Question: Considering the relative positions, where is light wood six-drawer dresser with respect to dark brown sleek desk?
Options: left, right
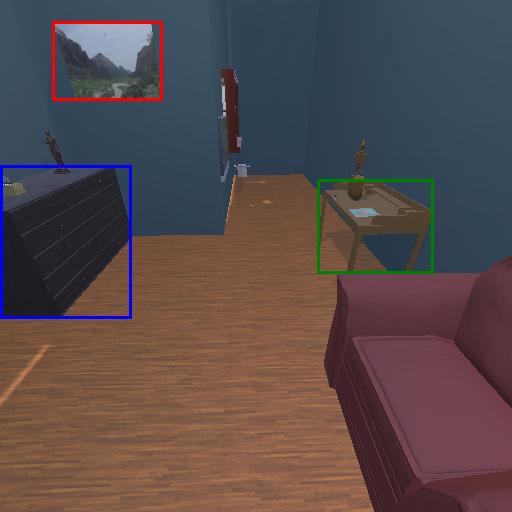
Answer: left